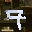
Label: 7